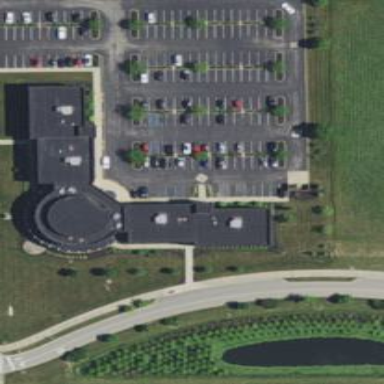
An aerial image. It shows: Business building.